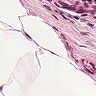
Metastatic tissue present: no